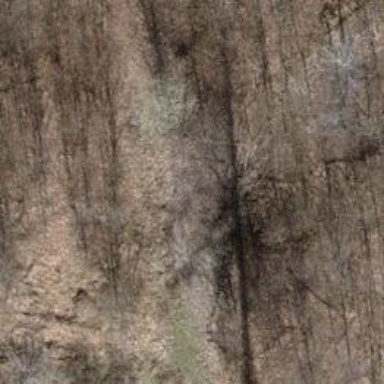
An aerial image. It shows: Overgrown path.